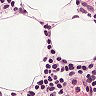
Metastatic tissue present: no